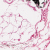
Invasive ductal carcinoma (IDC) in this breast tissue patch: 0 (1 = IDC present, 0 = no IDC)